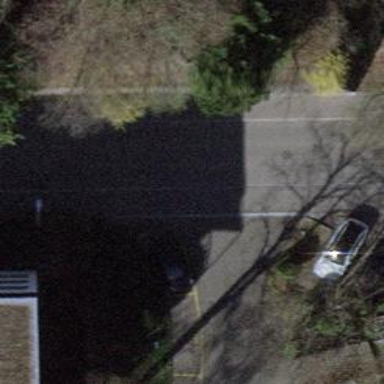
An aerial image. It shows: Unmarked crossing with traffic calming table on the road.